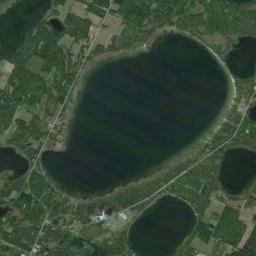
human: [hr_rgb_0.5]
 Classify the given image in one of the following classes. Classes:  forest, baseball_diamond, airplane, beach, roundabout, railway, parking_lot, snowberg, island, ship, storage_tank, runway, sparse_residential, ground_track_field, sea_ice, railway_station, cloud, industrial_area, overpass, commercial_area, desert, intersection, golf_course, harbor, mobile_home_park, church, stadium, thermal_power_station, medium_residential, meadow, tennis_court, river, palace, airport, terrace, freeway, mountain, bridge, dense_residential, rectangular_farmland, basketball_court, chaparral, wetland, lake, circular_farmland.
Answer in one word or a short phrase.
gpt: lake